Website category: game
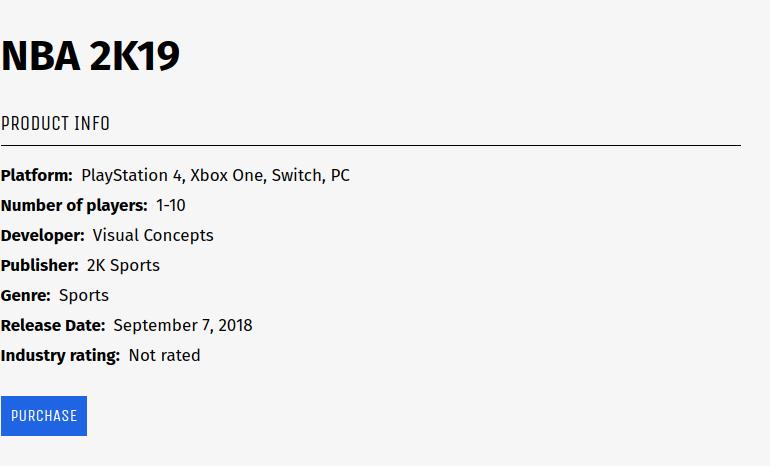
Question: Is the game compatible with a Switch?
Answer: yes

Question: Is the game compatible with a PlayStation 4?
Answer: yes

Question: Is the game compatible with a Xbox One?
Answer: yes

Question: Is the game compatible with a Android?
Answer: no